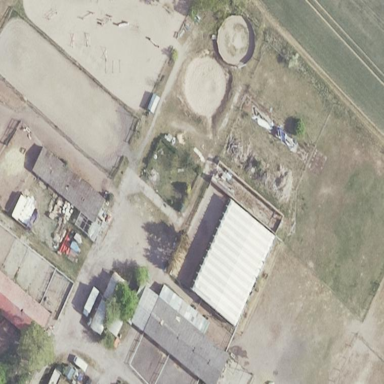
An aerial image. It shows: Farmyard used for horse riding and leisure land.